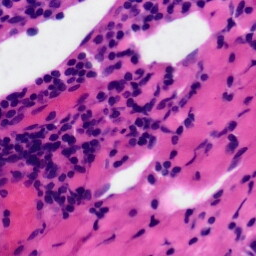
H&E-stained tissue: Tonsil